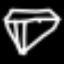
Label: diamond